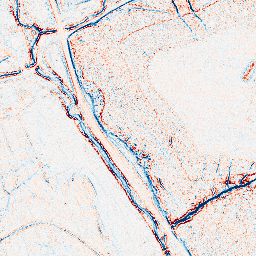
Category: edge_preserving
Decomposition family: anisotropic_diffusion
Decomposition parameters: iterations: 10
kappa: 100
gamma: 0.05
Upsampling method: cubic_catmull_rom
Upsampling parameters: scale: 8
Upsampling scale: 8